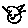
Label: cat